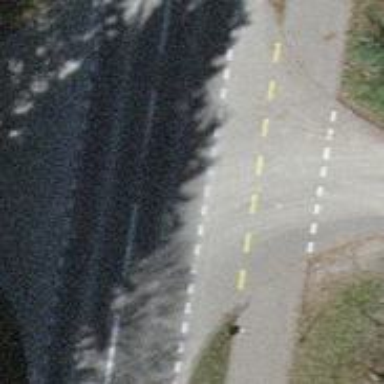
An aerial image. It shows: Secondary road with asphalt surface and embankment.